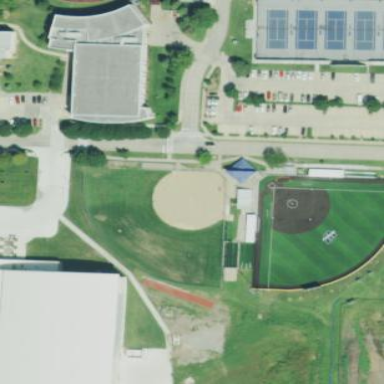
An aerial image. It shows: Softball pitch for leisure and sport activities.